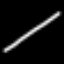
Label: line